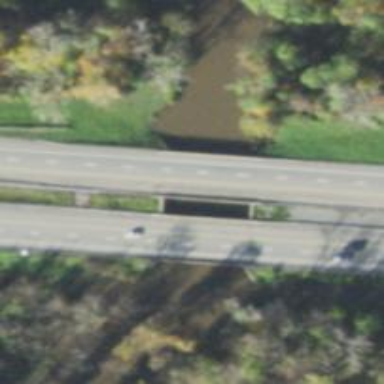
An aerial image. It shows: Bridge over motorway.